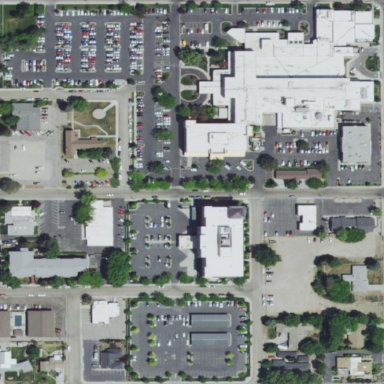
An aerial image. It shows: Healthcare facility identified as hospital.